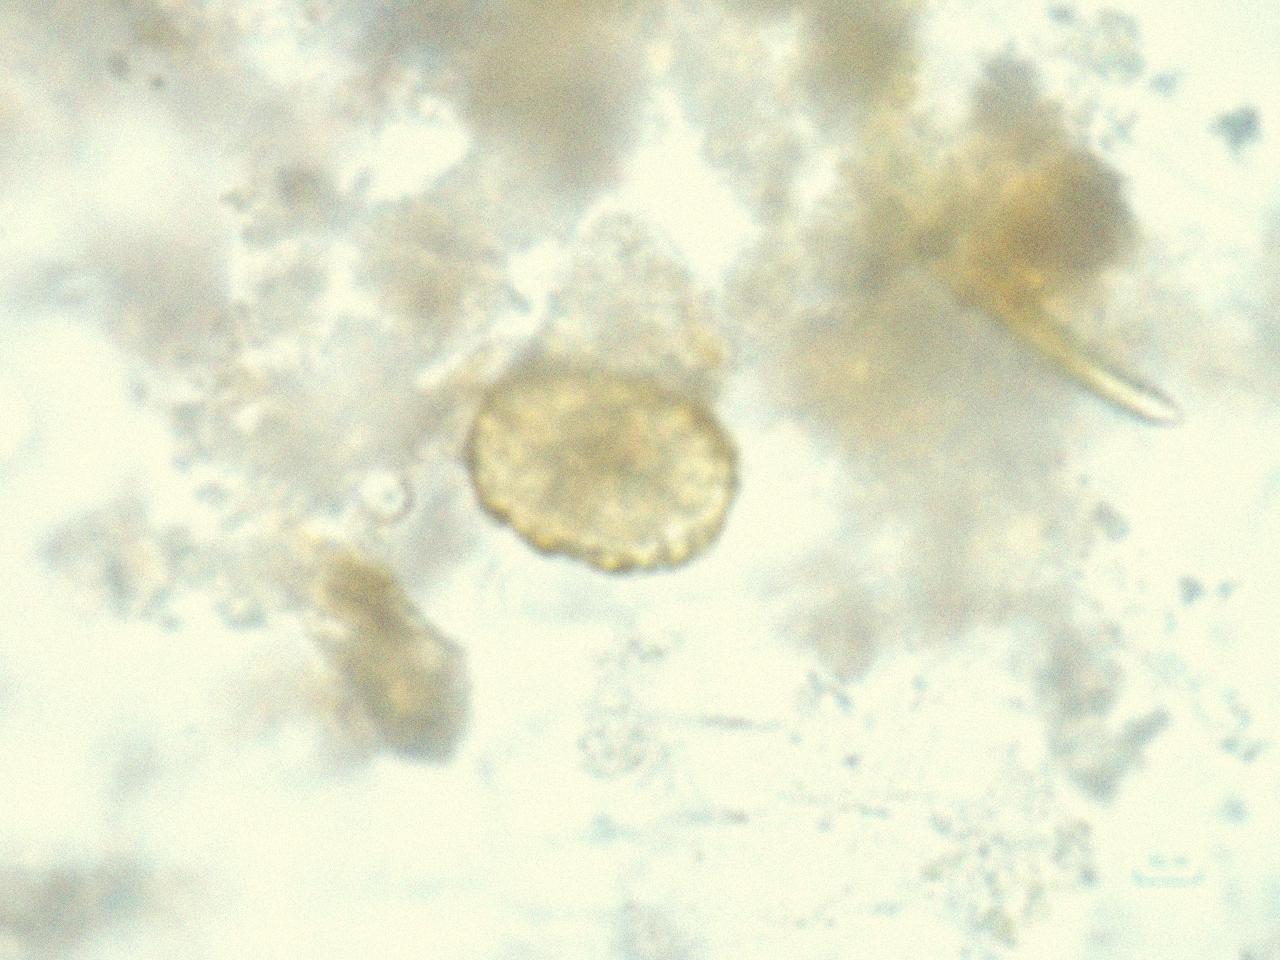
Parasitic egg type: Ascaris lumbricoides